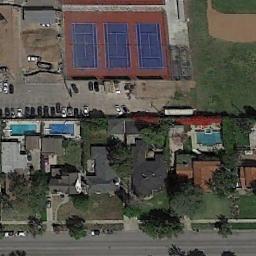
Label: tennis_court